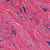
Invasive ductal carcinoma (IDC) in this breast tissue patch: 0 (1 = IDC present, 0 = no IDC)